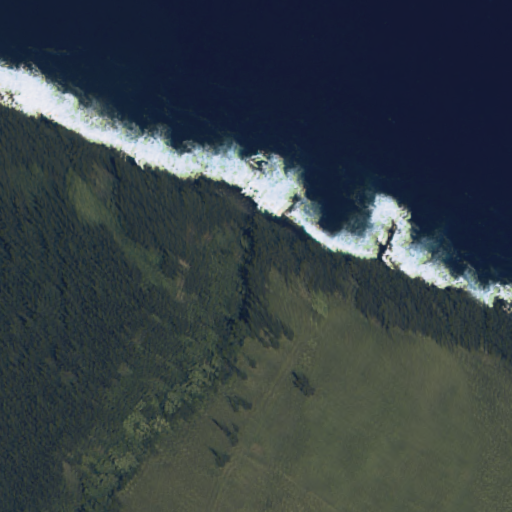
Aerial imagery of valley in Hawaii named Kaumō‘ali Gulch containing only unknown